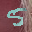
Label: 5